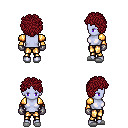
a pixel art fantasy rpg character, female body template, dark elf, purple skin, gold arm armor, gold greaves, brunette curly afro hairstyle, metal gloves, white slippers, four views (front, back, left, right), 2x2 character sprite sheet, small pixel art, hard edges, no anti-aliasing